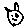
Label: cat